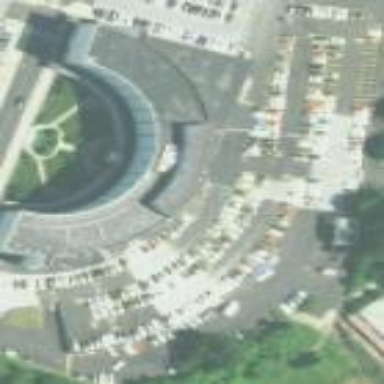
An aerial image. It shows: Parking area.